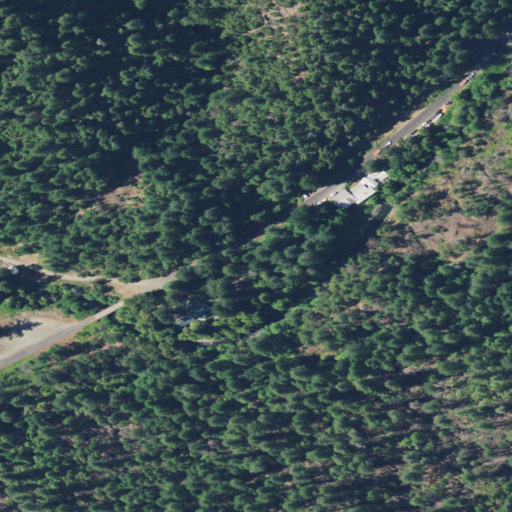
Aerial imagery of valley in Oregon named Applegate Gulch containing evergreen forest, shrub, open development, mixed forest, low intensity development, grassland, and medium intensity development